Interaction volume radius: 10 \u00c5
Interaction volume height: 30 \u00c5
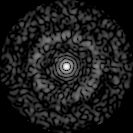
Disorder parameter: 0.8407